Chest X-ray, PA view. Patient: 63 years old, sex M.
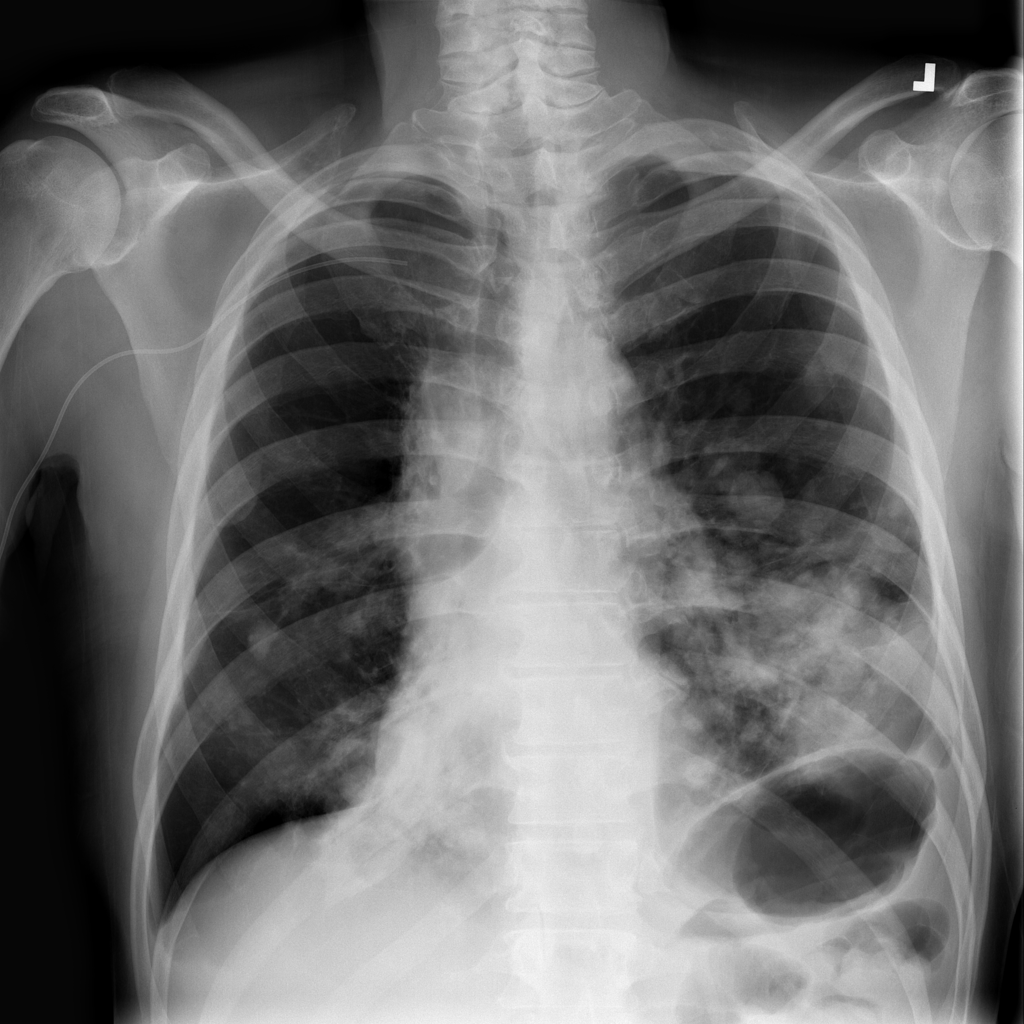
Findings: Atelectasis, Consolidation, Infiltration